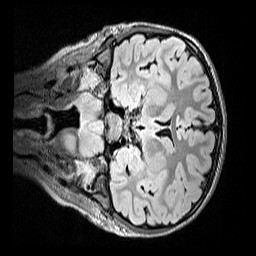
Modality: FLAIR
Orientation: coronal
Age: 9
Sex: female
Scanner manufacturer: siemens
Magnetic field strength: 3 T
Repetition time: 5 s
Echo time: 0.388 s